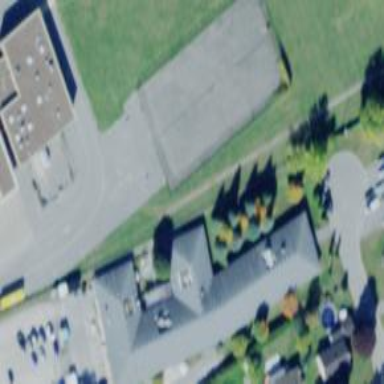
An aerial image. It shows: Nursing home building.